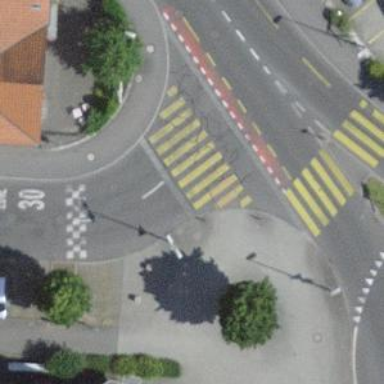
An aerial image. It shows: Uncontrolled zebra crossing with zebra markings.